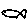
Label: fish